Question: I am quite new to R and have recently been trying to create an outline of the UK in ggplot2 with the following code:
'''
library(ggplot2)
UK <- map_data("world2Hires", region = "UK")
ggplot() + geom_polygon(data = UK, aes(x = long, y = lat, group = group)) +
coord_map()
'''
Result of ggplot2 code:

This creates the map above as it does not take into account the longitude scale of the map and stretches it across the x-axis. The UK has a longitude that spans from -x to +x which is causing the problem here. I have not been able to find any way of fixing this so any help would be much appreciated.
Thanks!
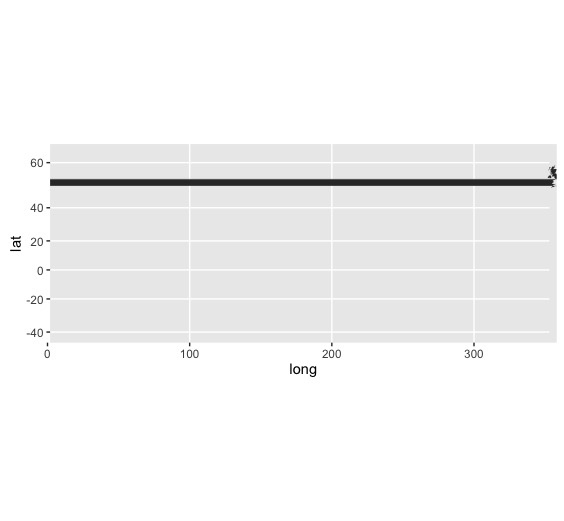
Answer: If you are not bound to 'world2Hires', you can do the following, which gives me the following:
'''
library(ggplot2)
UK <- map_data(map = "world", region = "UK") # changed map to "world"
ggplot(data = UK, aes(x = long, y = lat, group = group)) +
geom_polygon() +
coord_map()
'''
<URL>
Does that help you?